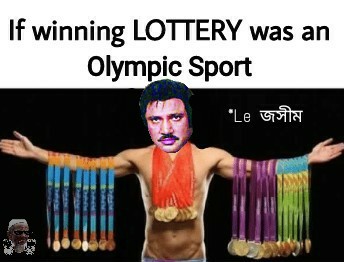
Caption: If winning LOTTERY was an olympic Sport   *Le  জসীম
Label: non-hate